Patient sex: F
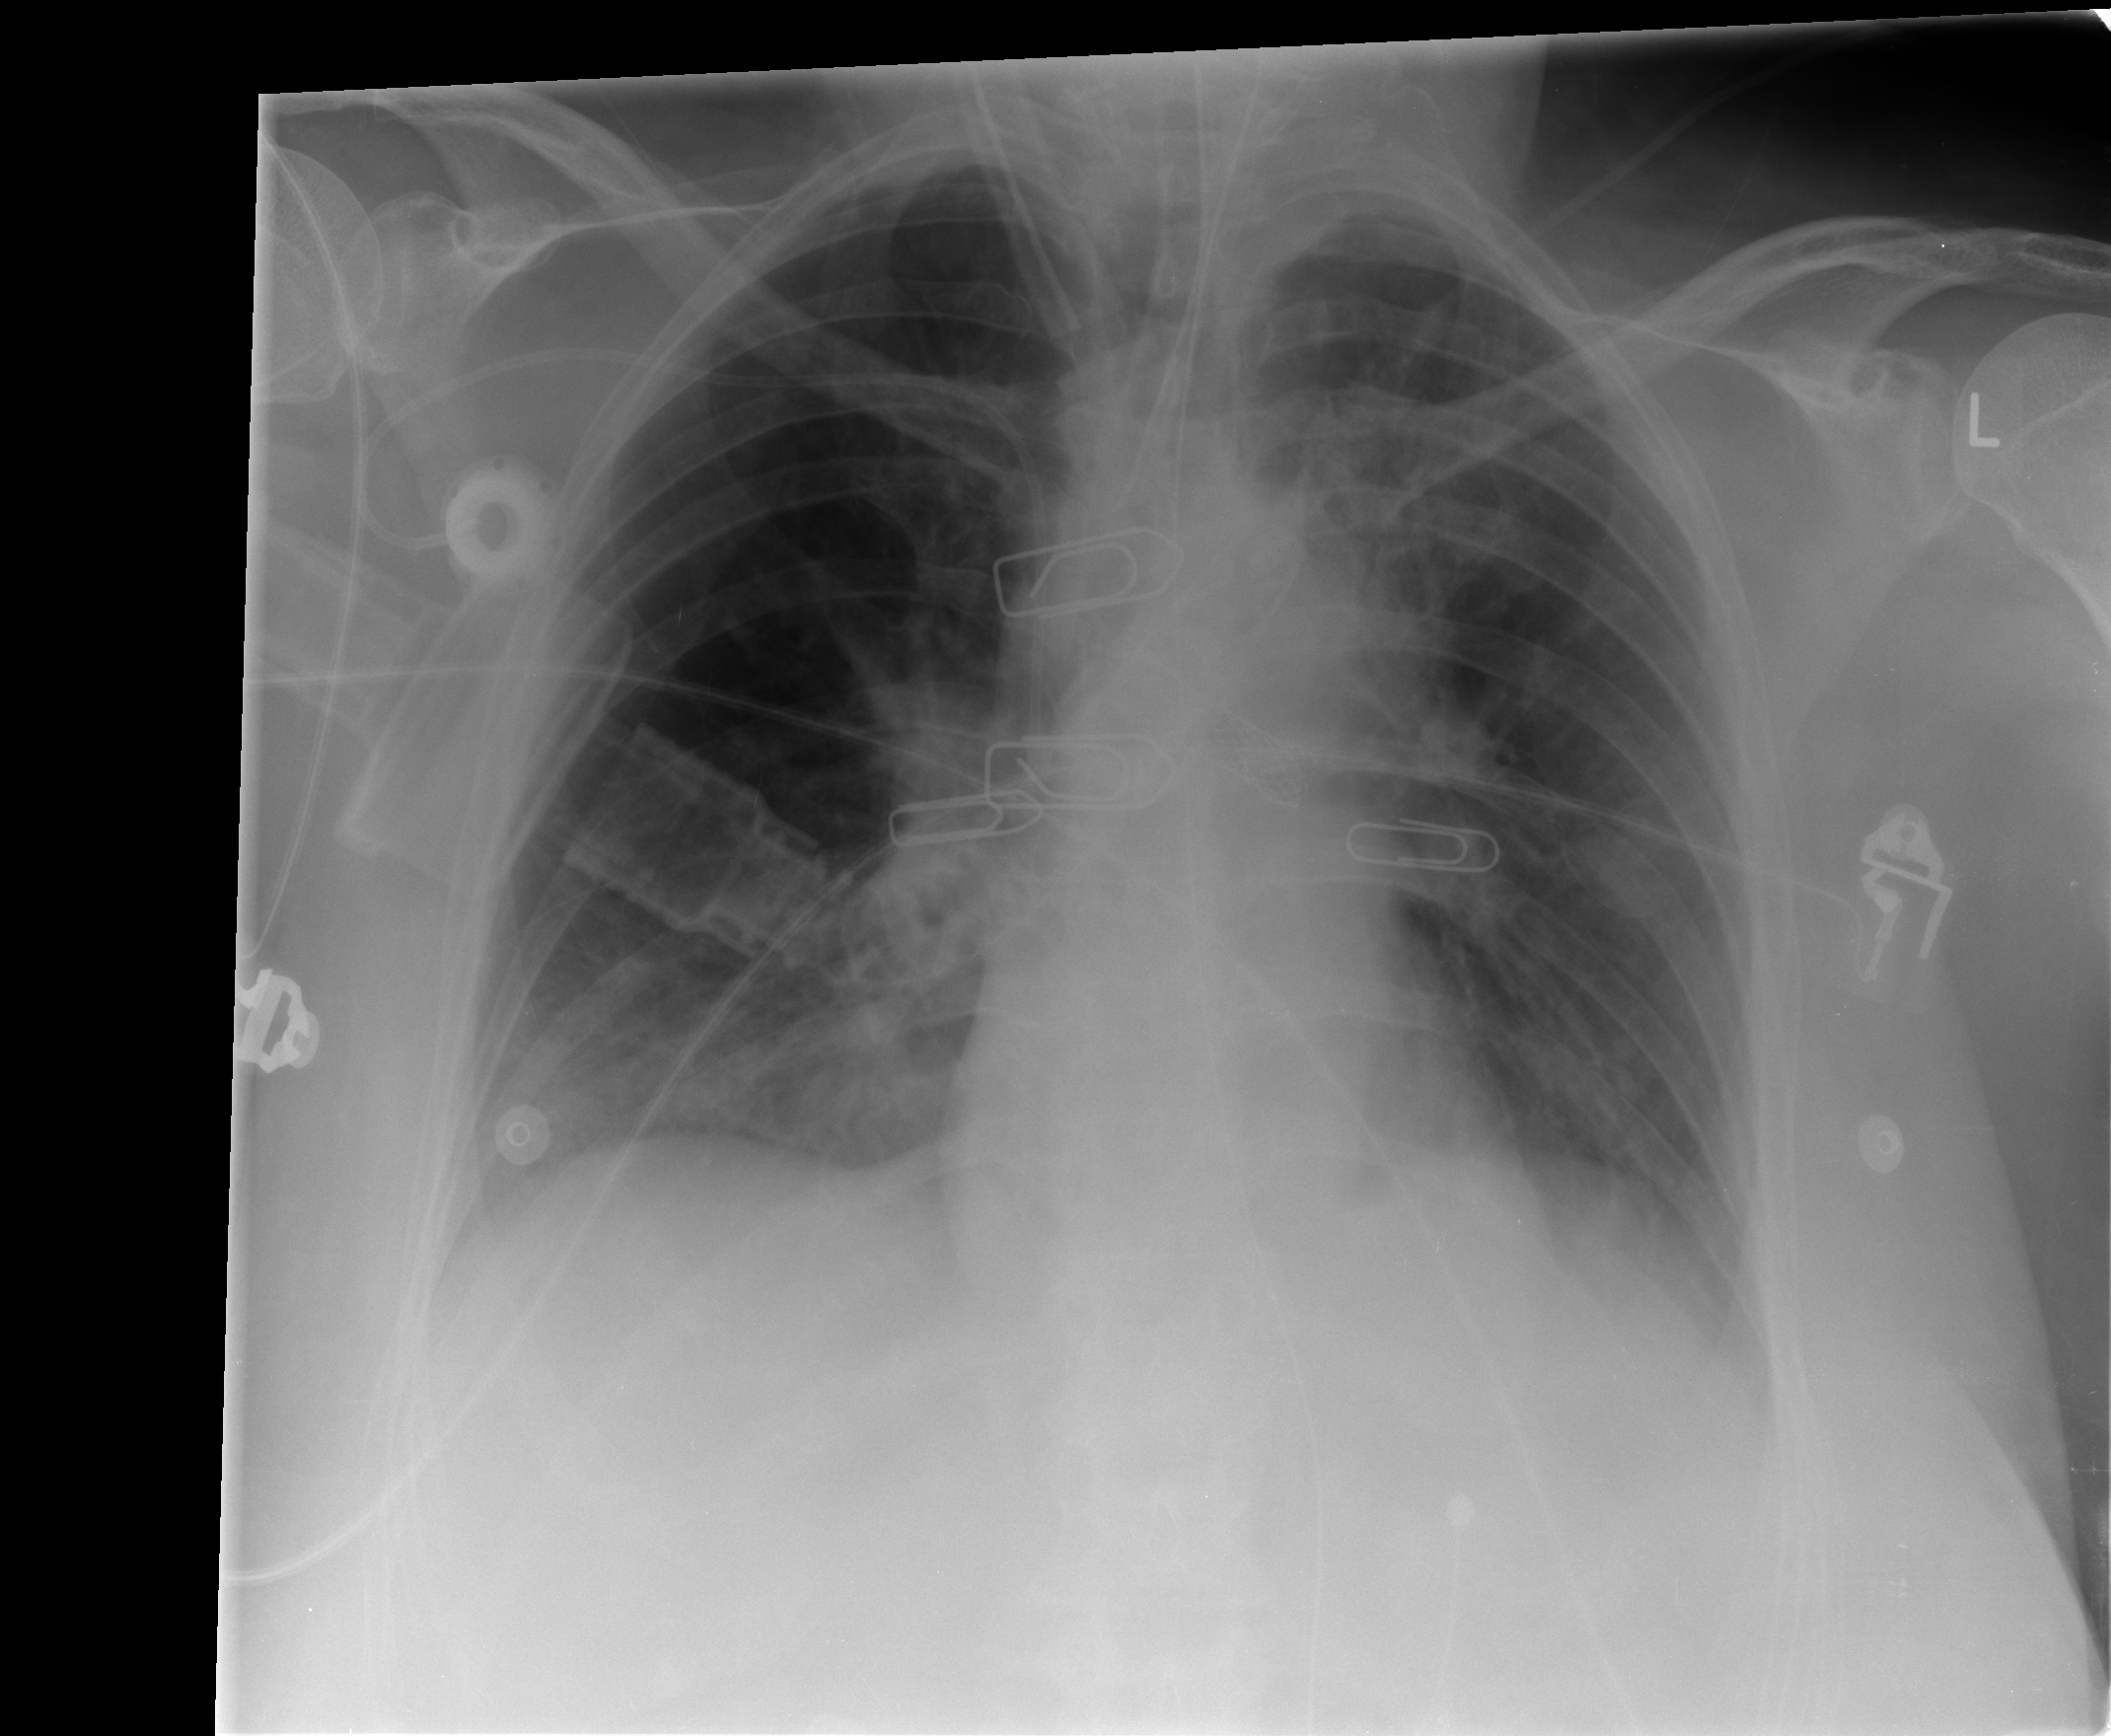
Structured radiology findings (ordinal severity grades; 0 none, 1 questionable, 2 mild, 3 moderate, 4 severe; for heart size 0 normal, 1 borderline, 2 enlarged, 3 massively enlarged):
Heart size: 0
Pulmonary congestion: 0
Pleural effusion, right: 1
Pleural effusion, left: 2
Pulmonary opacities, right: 2
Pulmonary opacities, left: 0
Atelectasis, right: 2
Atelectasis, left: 2